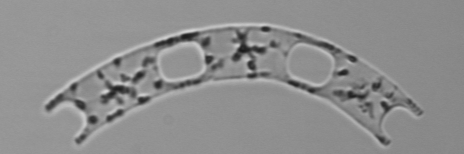
Label: Eucampia